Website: apple
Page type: payment
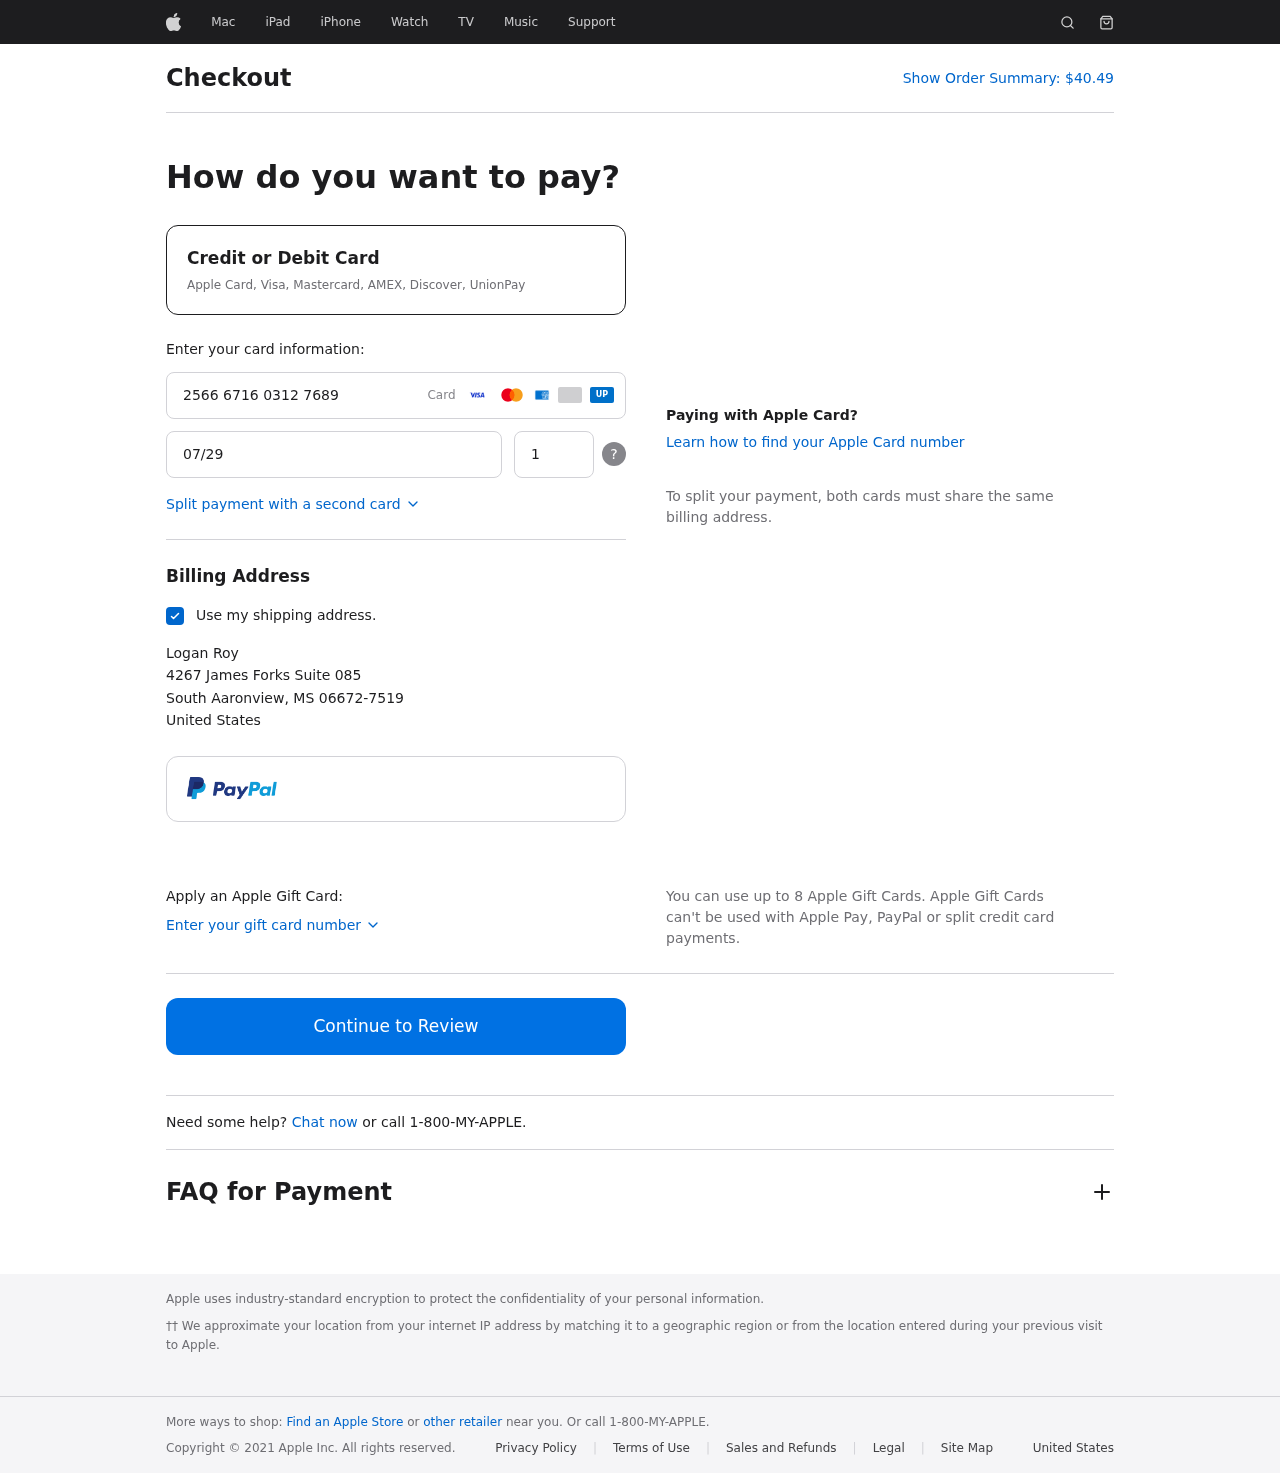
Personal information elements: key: PII_CARD_CVV
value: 108
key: PII_CARD_EXPIRY
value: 07/29
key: PII_CARD_NUMBER
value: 2566 6716 0312 7689
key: PII_CITY
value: South Aaronview
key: PII_COUNTRY
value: United States
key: PII_FULLNAME
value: Logan Roy
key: PII_POSTCODE_FULL
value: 06672-7519
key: PII_STATE_ABBR
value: MS
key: PII_STREET
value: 4267 James Forks Suite 085
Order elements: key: ORDER_TOTAL
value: $40.49